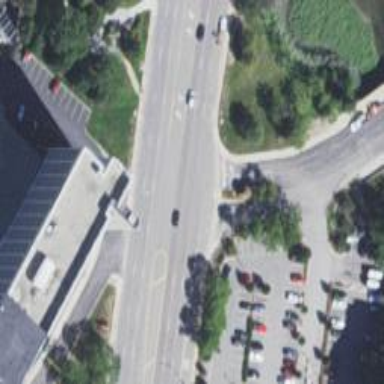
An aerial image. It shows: Footway with traffic island. The footway includes crossing island.